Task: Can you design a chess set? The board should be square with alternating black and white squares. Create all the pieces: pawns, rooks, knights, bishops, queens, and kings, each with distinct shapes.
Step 4044:
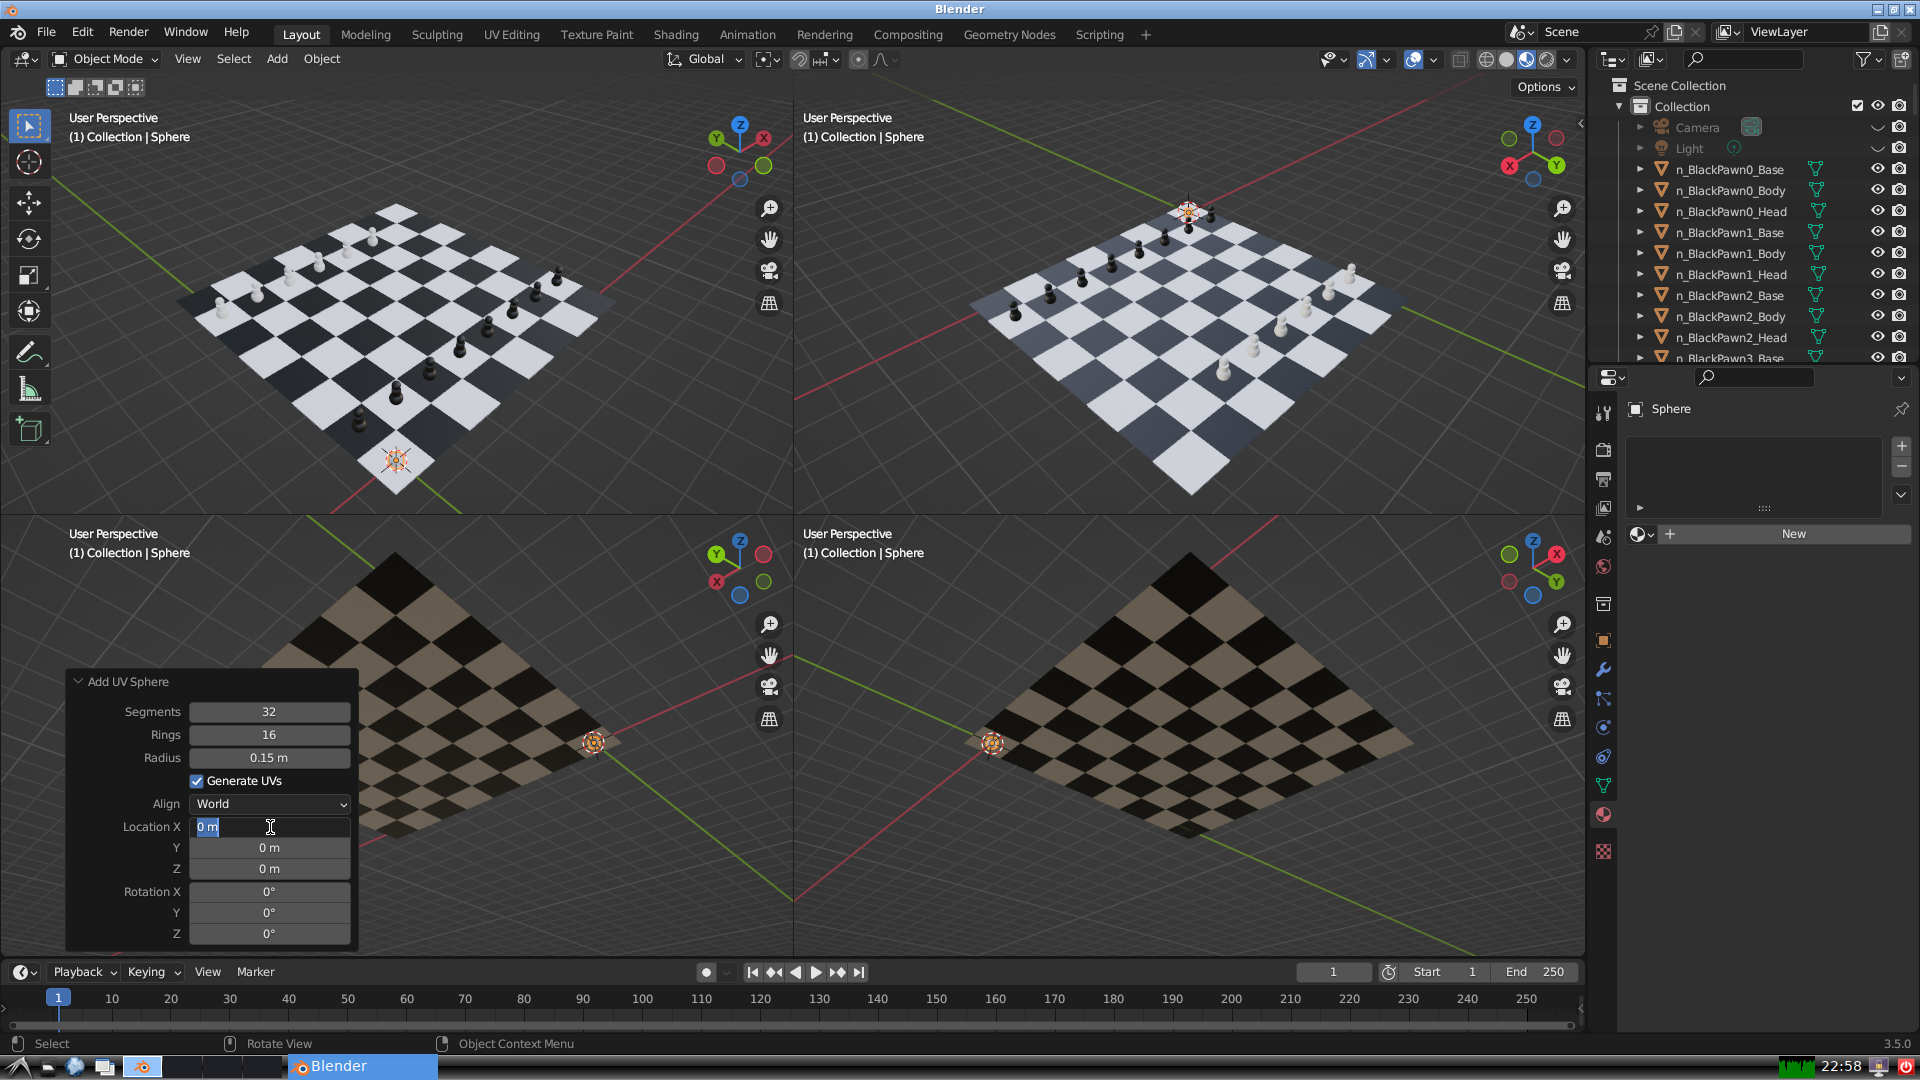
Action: input_text: 6.0